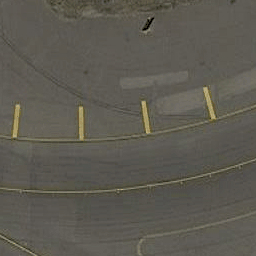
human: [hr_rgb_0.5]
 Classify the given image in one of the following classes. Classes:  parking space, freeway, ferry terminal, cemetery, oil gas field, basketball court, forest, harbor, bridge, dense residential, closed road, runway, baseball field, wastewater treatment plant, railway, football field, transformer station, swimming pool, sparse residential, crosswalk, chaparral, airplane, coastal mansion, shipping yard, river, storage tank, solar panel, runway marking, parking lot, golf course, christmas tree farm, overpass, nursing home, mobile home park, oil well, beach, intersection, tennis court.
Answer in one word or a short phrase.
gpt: runway marking